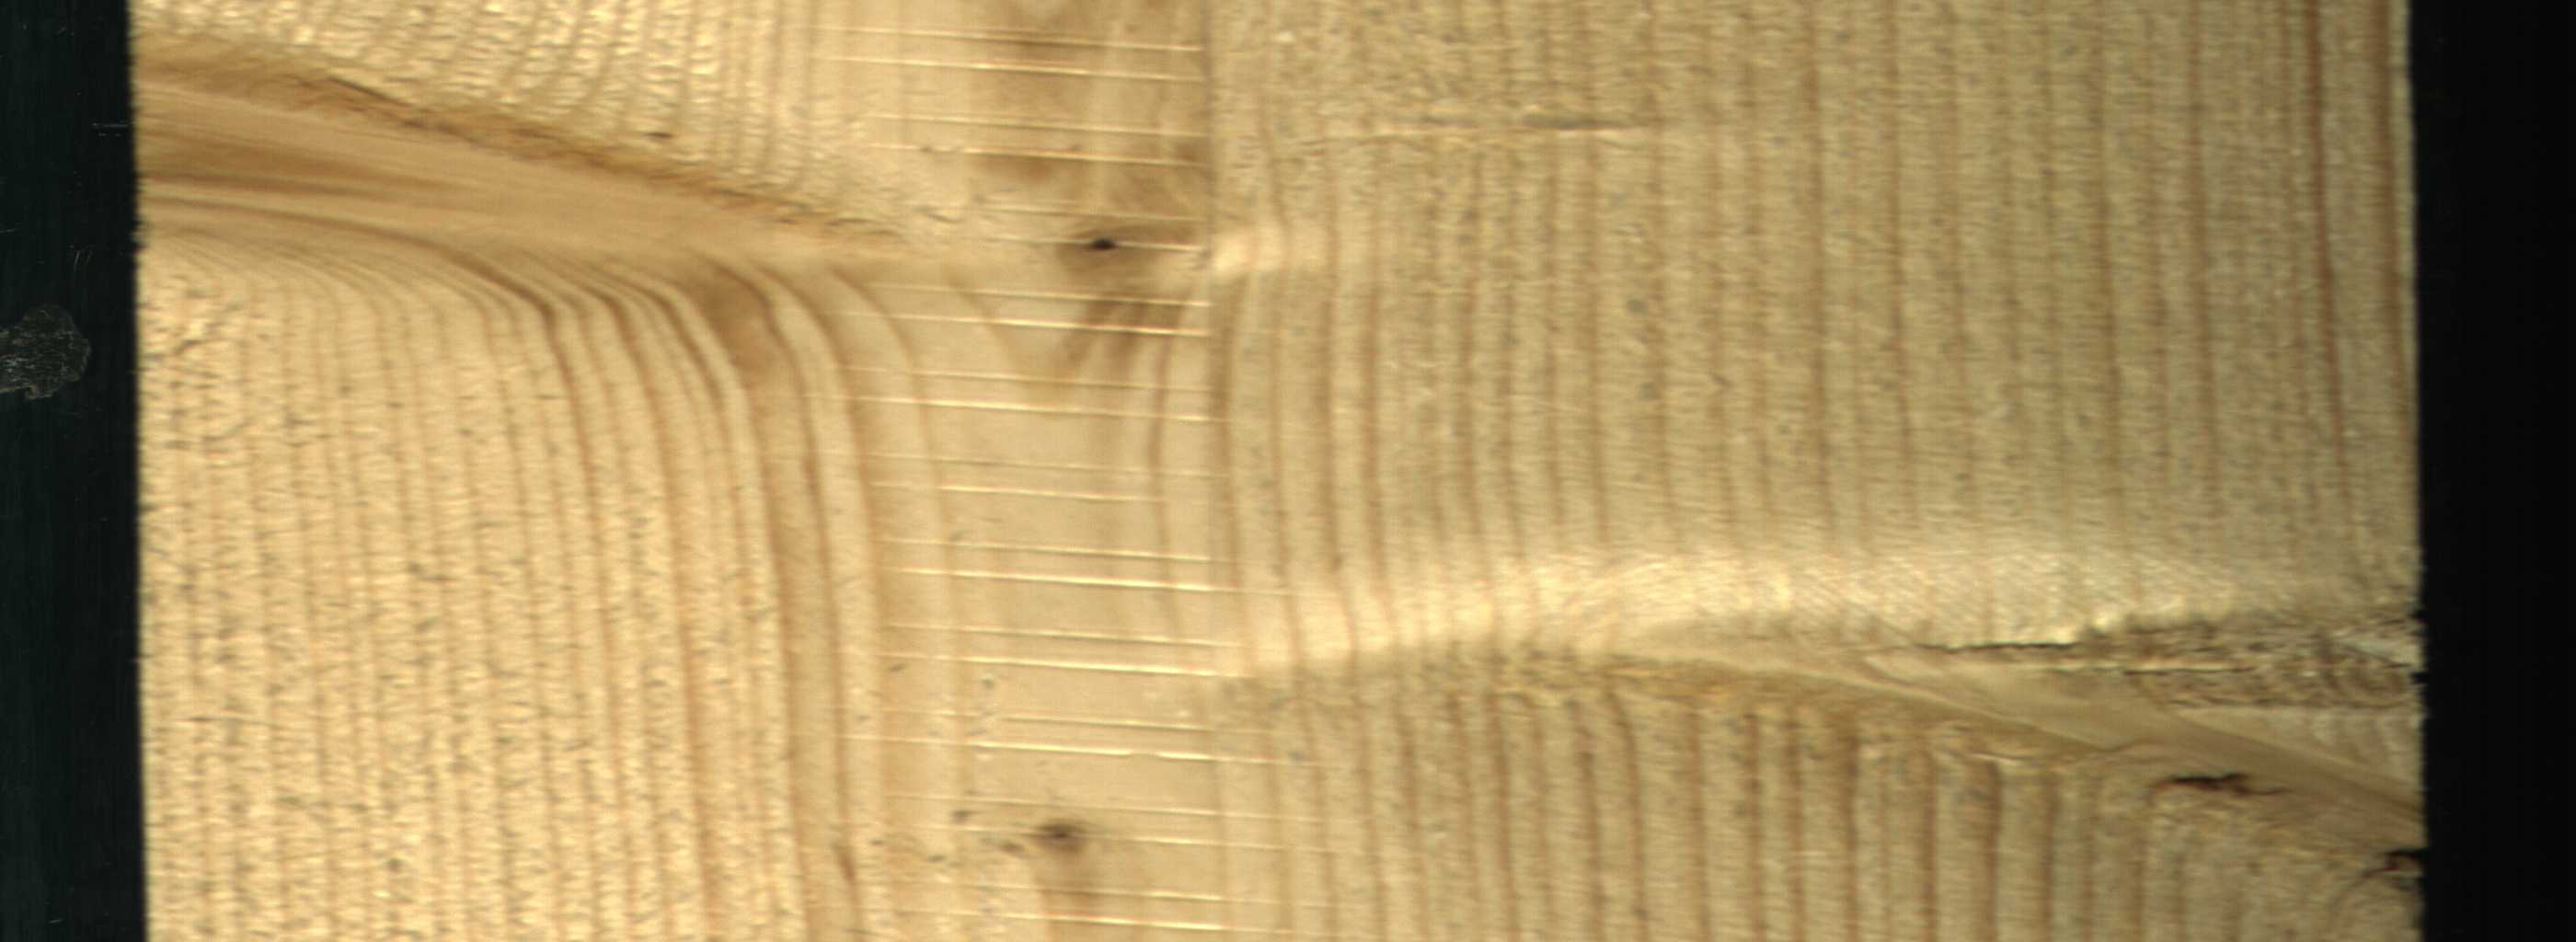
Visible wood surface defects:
Dead_Knot
Live_Knot
Live_Knot
Live_Knot